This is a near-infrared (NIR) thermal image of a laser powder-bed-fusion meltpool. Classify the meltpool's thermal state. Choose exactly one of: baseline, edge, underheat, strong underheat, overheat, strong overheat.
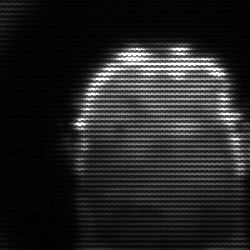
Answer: baseline